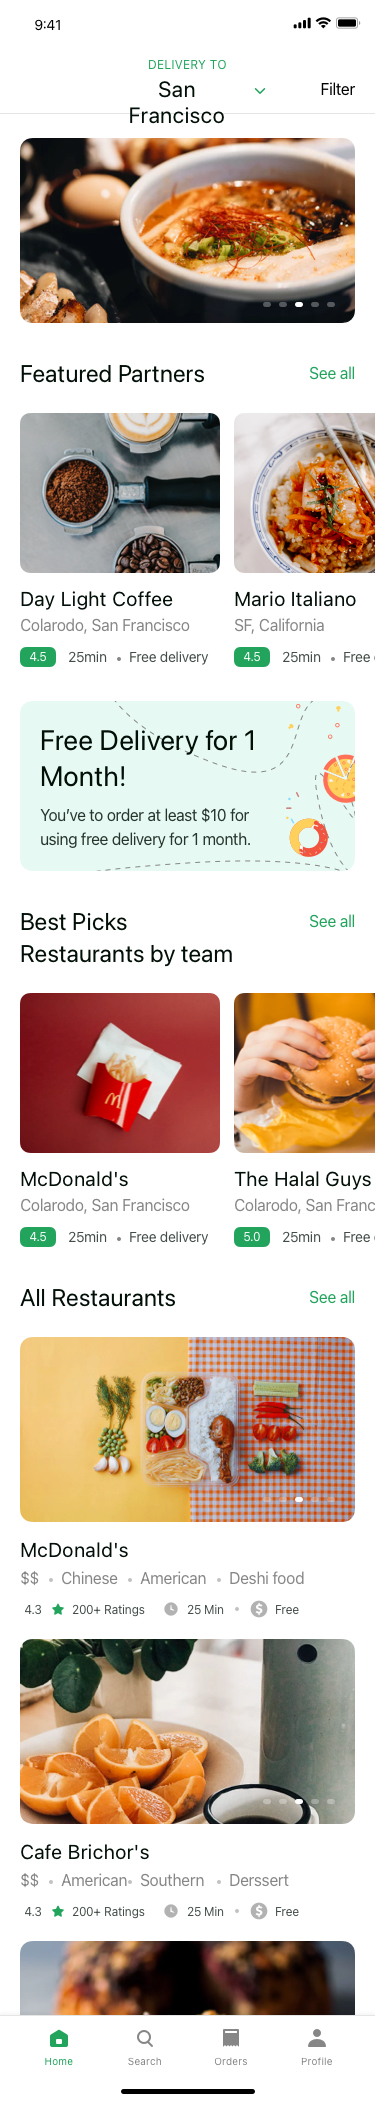
Text in this UI design:
Featured Partners
See all
Best Picks Restaurants by team
See all
You’ve to order at least $10 for using free delivery for 1 month.
Free Delivery for 1 Month!
All Restaurants
See all